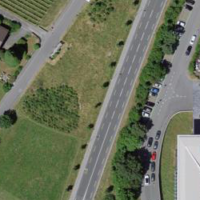
EUNIS habitat code: 52
Species observed at this site:
Malva sylvestris